Interaction volume radius: 5 \u00c5
Interaction volume height: 10 \u00c5
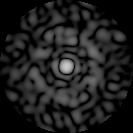
Disorder parameter: 0.8554